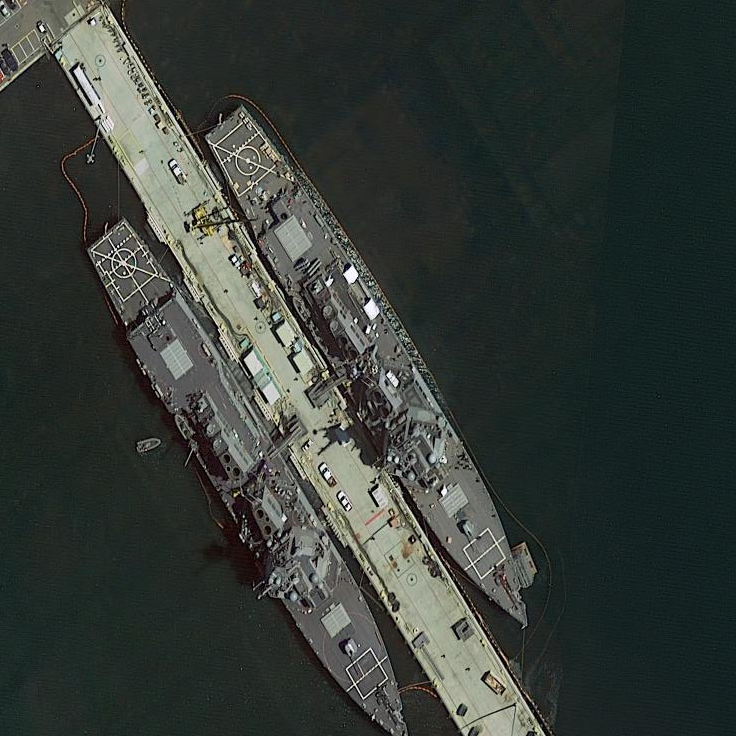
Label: destroyer